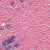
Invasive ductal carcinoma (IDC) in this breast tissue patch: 0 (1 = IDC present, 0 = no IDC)